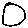
Label: circle